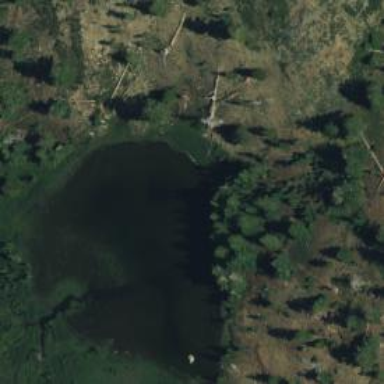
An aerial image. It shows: Serene lake surrounded by nature.